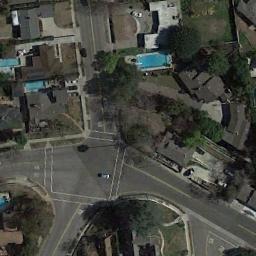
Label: intersection